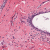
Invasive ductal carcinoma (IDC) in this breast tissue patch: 0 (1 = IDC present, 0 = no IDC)